Question: I'm getting better using the Ajax method. I keep running into small issues though.
For instance, I am trying to create a display-comment type feature, where when the user clicks on a link, a modal window will open with a history of the comments for a partner-code.
I've already used PHP to return data into a grid. I don't think I need to display the code I used to return the data.
Here is the ECHO I'm using to store data-attributes and other information in a HYPERLINK:
'''
<?php
......
echo "<td><a href='' id='pComment' name='".$row[partner_code]."'
class='comment' data-toggle='modal' data-code='".$row[partner_code']."'
data-name='".$row[partner_name]."'>" . $row[partner_name] . "</a></td>";
'''
As you can see, I tried to store the ROW data [partner_code] in the NAME attribute. I also have a data-attribute called data-code that also contains $row[partner_code].
In my javascript file, called global.js, here is what I have so far:
'''
$('a#pComment').on('click', function()
{
var partnercode = $('a').attr('data-code');
alert(partnercode);
}
'''
I have the php code that will retrieve the partnercode and run the query. That works fine, but it's the javascript code above I am having problems with.
Currently, when I click the link, I am trying to alert the partner-code. But the only thing I am receiving is this:

I tried this:
'''
var partnercode = $('a#pComment').attr('data-code');
'''
But the alert box will show <PHONE> for every single link that I click.
I know once I can get the window to at least show the correct partner-code, I can then send it over to my PHP file to run the query to retrieve the comments. But I cannot get past this.
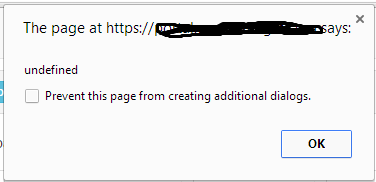
Answer: You cant have dupliacte ids, so change that to a class:
'''
echo "<td><a href='' name='".$row[partner_code]."'
class='comment pComment' data-toggle='modal' data-code='".$row[partner_code']."'
data-name='".$row[partner_name]."'>" . $row[partner_name] . "</a></td>";
'''
Then target the clicked link in you js with 'this'
'''
$('a.pComment').on('click', function()
{
var partnercode = $(this).attr('data-code');
alert(partnercode);
}
'''